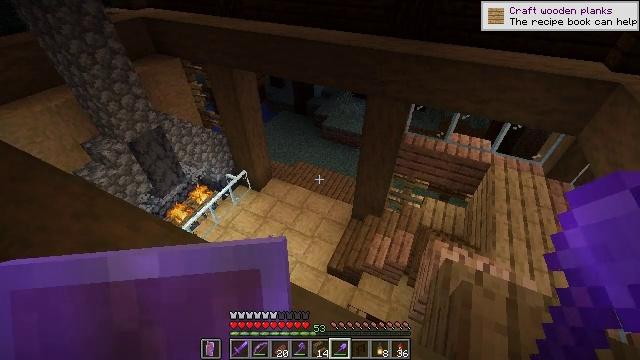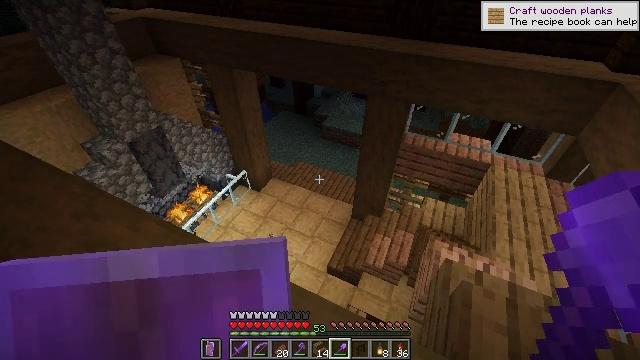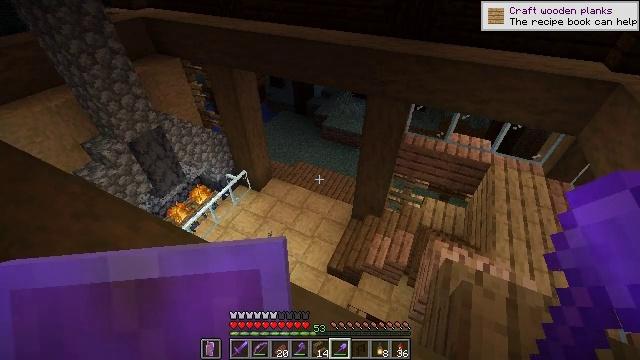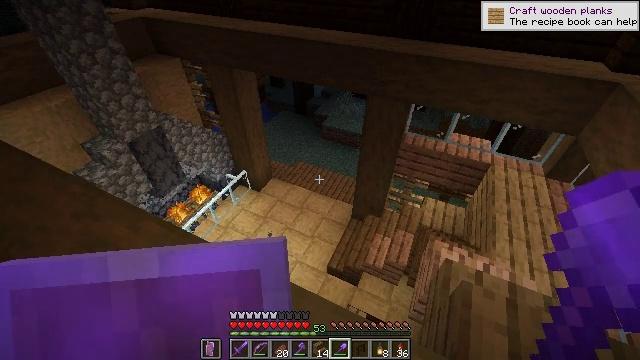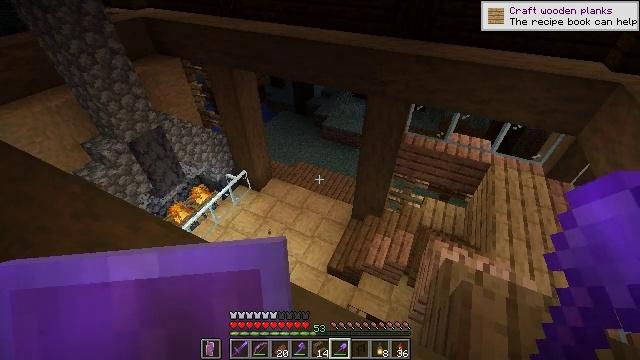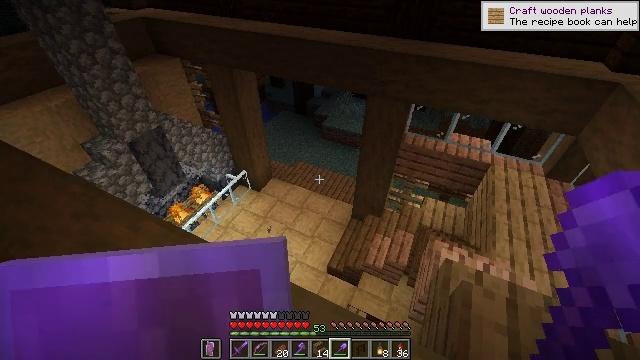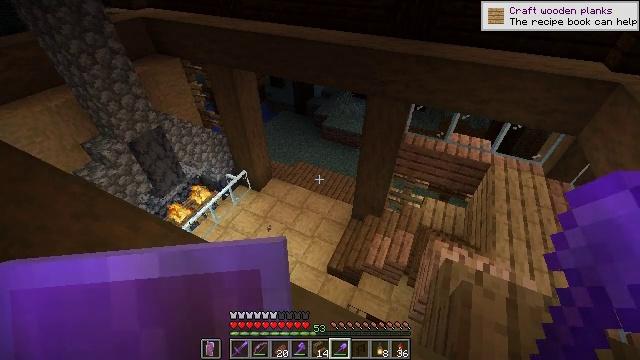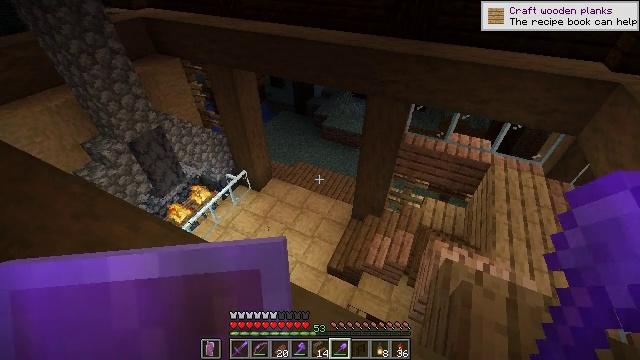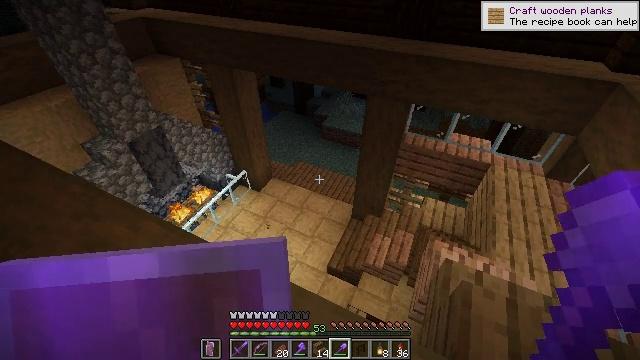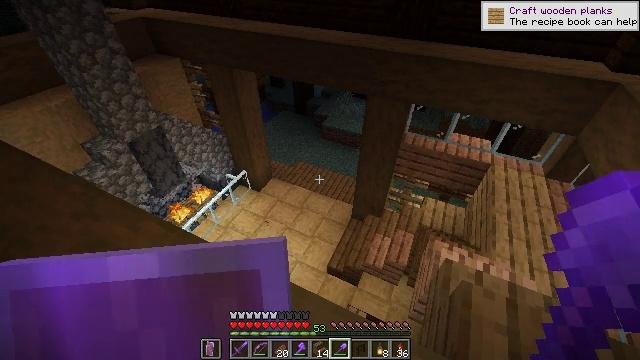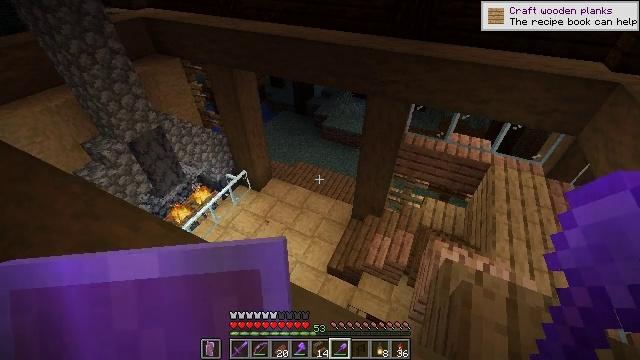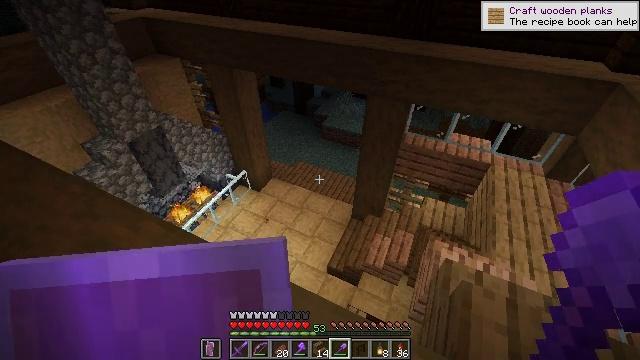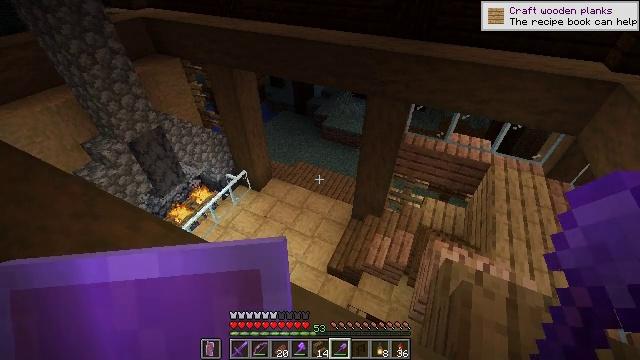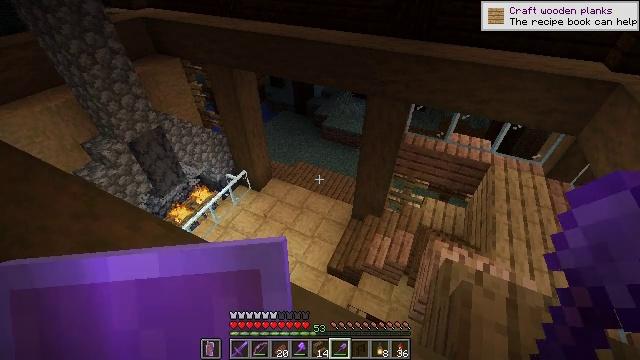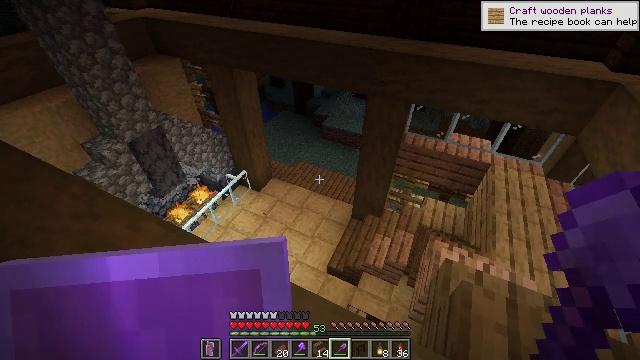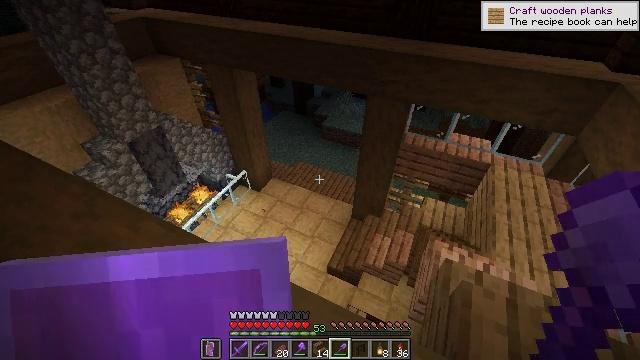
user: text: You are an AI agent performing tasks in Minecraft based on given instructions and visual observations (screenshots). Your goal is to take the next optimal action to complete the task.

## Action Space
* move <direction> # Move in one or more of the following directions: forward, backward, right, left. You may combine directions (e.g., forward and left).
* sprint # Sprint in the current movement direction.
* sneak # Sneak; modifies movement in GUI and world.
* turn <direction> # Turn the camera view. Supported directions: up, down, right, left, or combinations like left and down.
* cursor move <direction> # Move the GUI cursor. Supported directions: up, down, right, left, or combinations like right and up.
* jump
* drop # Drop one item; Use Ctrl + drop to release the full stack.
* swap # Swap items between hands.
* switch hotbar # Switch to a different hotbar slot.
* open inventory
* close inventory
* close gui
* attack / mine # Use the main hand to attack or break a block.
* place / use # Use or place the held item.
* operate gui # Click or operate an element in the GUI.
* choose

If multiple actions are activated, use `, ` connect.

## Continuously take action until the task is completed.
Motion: motion action
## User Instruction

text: Destroy the beehive to relocate it.
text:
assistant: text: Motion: no_op
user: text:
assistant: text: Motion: no_op
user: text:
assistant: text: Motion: no_op
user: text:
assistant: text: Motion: no_op
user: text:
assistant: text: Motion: no_op
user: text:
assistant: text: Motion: no_op
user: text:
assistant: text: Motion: no_op
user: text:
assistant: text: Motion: no_op
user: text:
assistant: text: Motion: no_op
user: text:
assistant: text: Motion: no_op
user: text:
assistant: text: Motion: no_op
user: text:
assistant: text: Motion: no_op
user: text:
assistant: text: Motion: no_op
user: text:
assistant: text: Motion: no_op
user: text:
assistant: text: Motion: no_op
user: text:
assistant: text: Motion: no_op
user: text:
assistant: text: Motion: no_op
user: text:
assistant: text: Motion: no_op
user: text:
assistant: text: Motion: no_op
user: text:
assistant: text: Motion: no_op
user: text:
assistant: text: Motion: no_op
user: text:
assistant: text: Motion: no_op
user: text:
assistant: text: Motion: no_op
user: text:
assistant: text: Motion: no_op
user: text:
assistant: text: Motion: no_op
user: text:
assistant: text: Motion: turn right
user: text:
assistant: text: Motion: turn right and down
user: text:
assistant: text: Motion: turn right and up
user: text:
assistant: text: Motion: turn right
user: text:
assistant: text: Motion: no_op